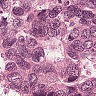
Metastatic tissue present: yes